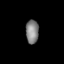
Tissue: lung
Cell type: Epithelial cells
Senescence score: 0.2313
Nuclear area (px): 297
Mean DAPI intensity: 130.707